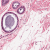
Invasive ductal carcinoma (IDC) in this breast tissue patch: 0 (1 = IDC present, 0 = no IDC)